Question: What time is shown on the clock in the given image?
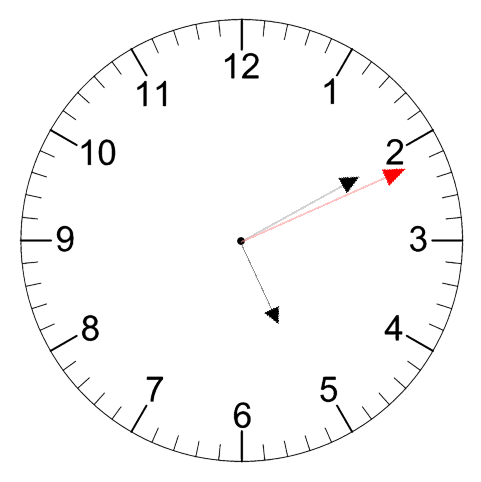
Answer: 05:10:11